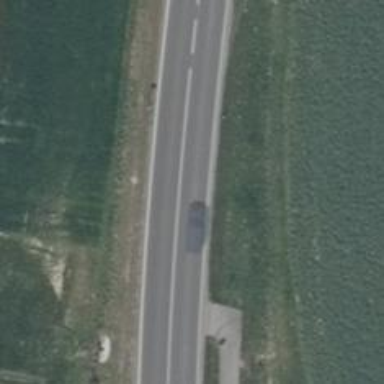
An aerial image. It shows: Primary highway.